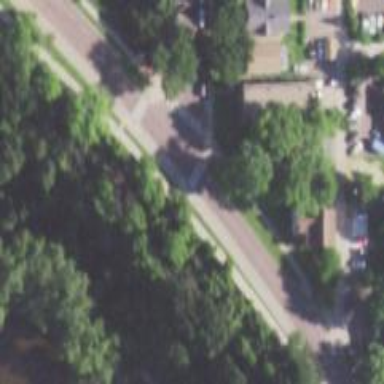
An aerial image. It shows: Marked crossing on cycleway road.